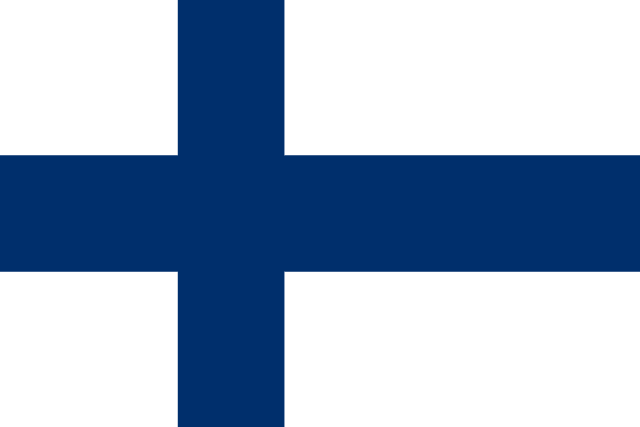
Country: Finland
Country code: fi